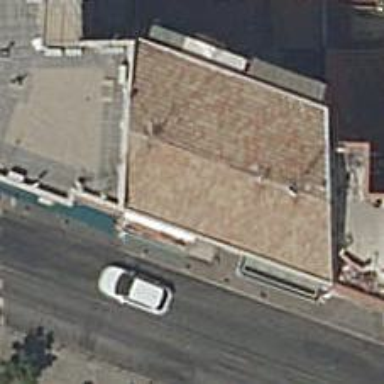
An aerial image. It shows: Restaurant.